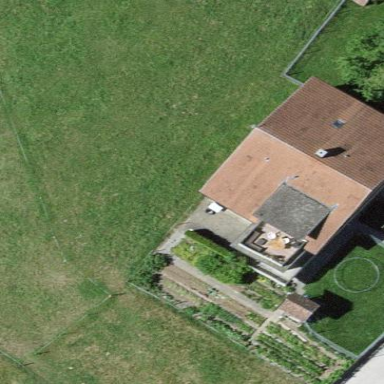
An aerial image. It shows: Simple house.